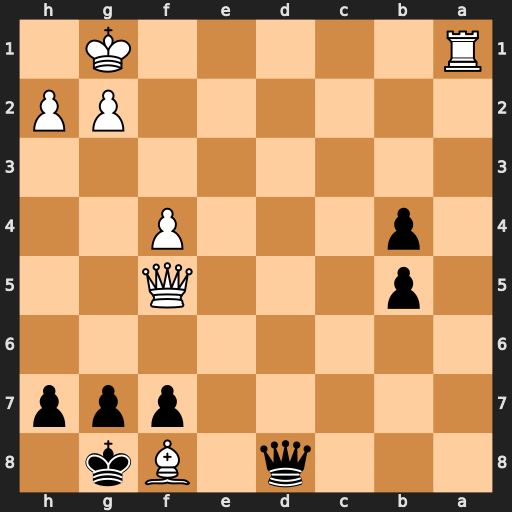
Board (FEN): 3q1Bk1/5ppp/8/1p3Q2/1p3P2/8/6PP/R5K1
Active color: b
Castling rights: -
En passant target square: -
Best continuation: Qd4+ Kf1 Qxa1+